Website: lowes
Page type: customer-info-address
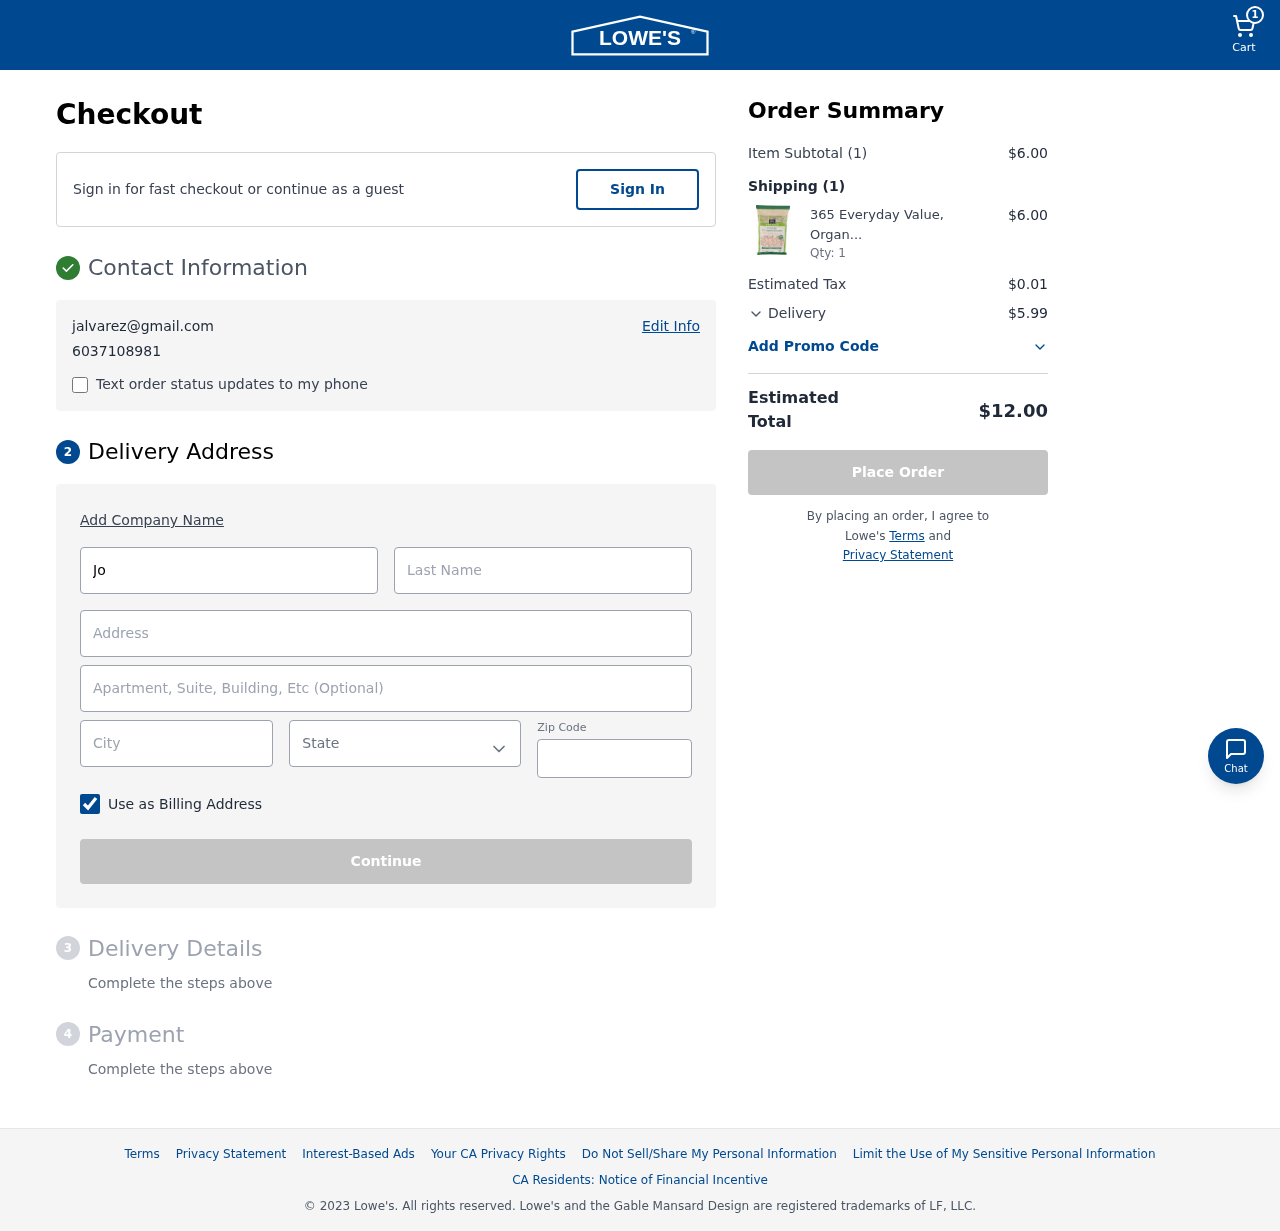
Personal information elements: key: PII_CITY
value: Maureenside
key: PII_EMAIL
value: jalvarez@gmail.com
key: PII_FIRSTNAME
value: Joann
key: PII_LASTNAME
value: Alvarez
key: PII_PHONE
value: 6037108981
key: PII_POSTCODE
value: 69627
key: PII_STATE
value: Illinois
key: PII_STREET
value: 715 Guzman Ridges
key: PII_STREET2
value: Apt. 020
Product elements: key: PRODUCT1_NAME
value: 365 Everyday Value, Organic Crunchy Cinnamon Squares, 28 oz
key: PRODUCT1_QUANTITY
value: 1
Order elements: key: ORDER_NUM_ITEMS
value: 1
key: ORDER_SUBTOTAL
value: $6.00
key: ORDER_NUM_ITEMS2
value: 1
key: ORDER_SUBTOTAL2
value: $6.00
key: ORDER_TAX
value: $0.01
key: ORDER_SHIPPING_COST
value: $5.99
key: ORDER_TOTAL
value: $12.00